Question: I'm quite new to 'PHPExcel'. What I want to do is to read some cells from an excel spreadsheet below is a sample spreadsheet, with highlighted section showing the part to read

I've already done some necessary initialization:
'''
$objPHPExcel = PHPExcel_IOFactory::load($filename);
'''
Any suggestions would be helpful, thanks.
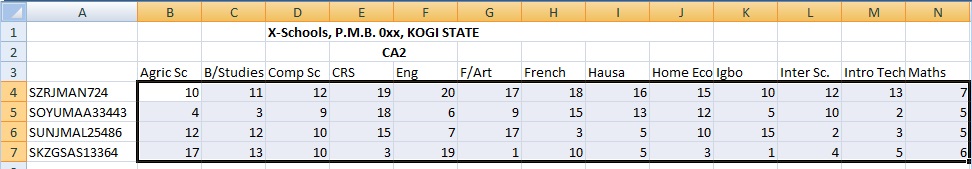
Answer: I've gotten a work-around for the problem which works...
'''
$objReader = new PHPExcel_Reader_Excel2007();
$objReader->setReadDataOnly(true);
$objPHPExcel = $objReader->load($filename); // load filename into PHPExcel object
$objPHPExcel->setActiveSheetIndexByName('CA1');
$objWorksheet = $objPHPExcel->getActiveSheet();
$row_index = $objWorksheet->getHighestRow(); // e.g. 5
$col_name = $objWorksheet->getHighestColumn(); // e.g. B
$col_index = PHPExcel_Cell::columnIndexFromString($col_name); // e.g. 1 (which is equivalent to B)
for($row =4; $row <= $row_index; $row++){
for($col=1; $col<=$col_index; $col++){
echo $objWorksheet->getCellByColumnAndRow($col, $row)->getValue().' ';
}
echo '<br>';
}
'''